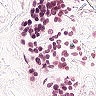
Metastatic tissue present: no